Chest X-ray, AP view. Patient: 35 years old, sex M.
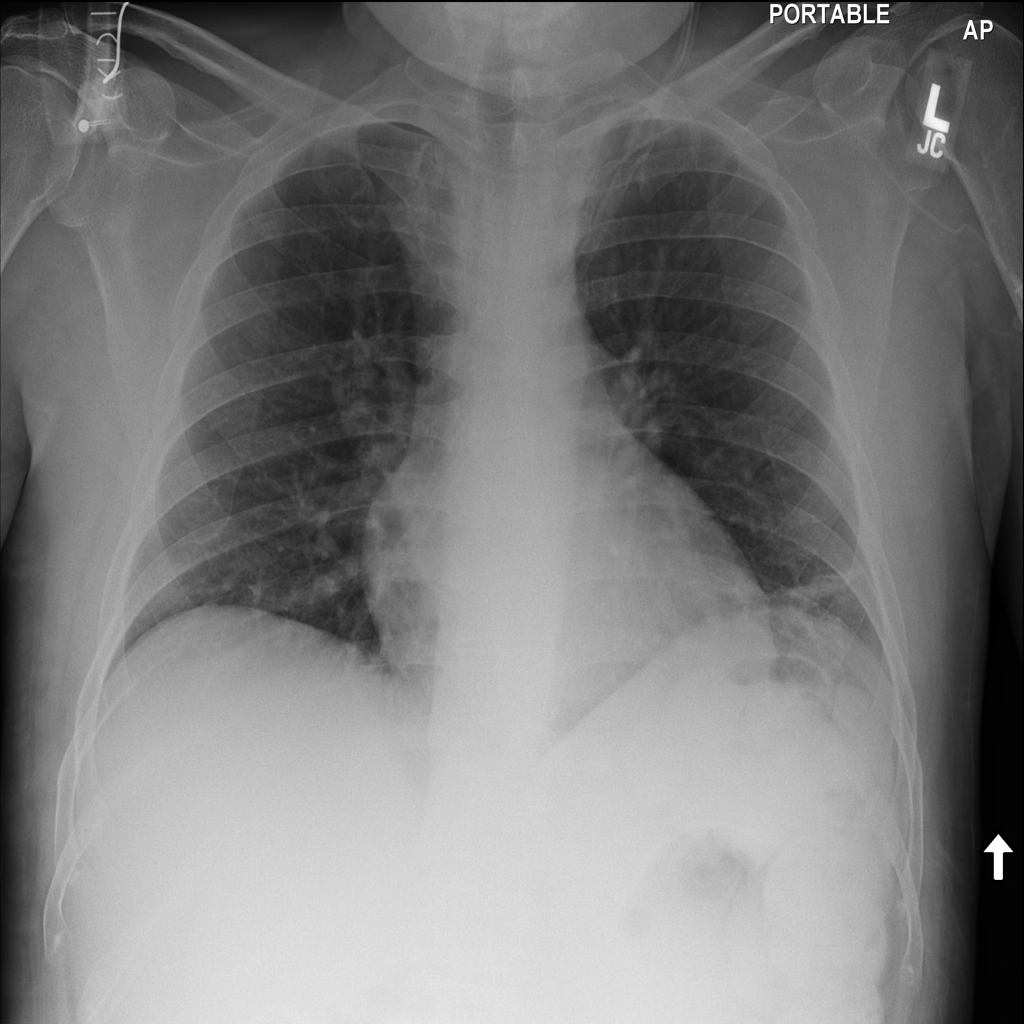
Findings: No Finding